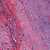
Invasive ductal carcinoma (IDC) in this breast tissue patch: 0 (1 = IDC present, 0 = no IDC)